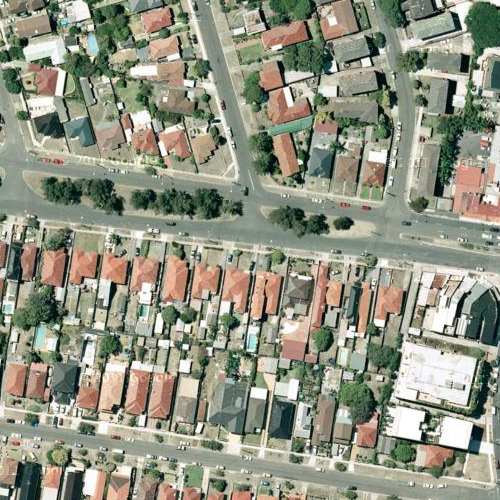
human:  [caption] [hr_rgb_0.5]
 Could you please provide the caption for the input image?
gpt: Many houses arranged neatly and divided into rectangles by some roads .

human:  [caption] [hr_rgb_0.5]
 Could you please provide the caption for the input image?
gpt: Lots of houses arranged neatly in the residential area and divided into rectangles by some roads .

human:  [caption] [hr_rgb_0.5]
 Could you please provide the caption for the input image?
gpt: This is a residential area with many houses arranged neatly .

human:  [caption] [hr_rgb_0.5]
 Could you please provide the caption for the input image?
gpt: A residential area with lots of houses arranged neatly and some roads go through this area .

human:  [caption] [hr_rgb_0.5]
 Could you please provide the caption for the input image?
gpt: There are lots of houses arranged densely and divided into rectangles by some roads .